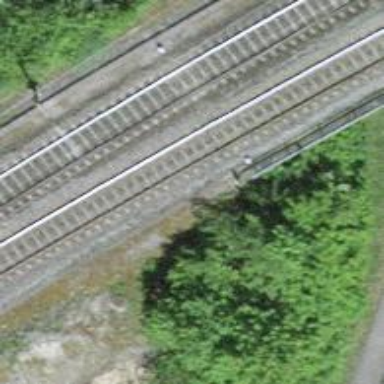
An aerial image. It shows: Single-track electrified railway with contact line.